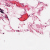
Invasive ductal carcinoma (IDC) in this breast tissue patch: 0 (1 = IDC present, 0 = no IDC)